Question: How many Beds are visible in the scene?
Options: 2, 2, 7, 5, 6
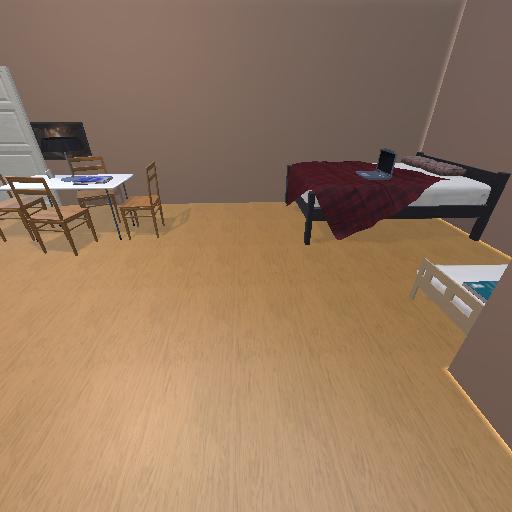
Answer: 2